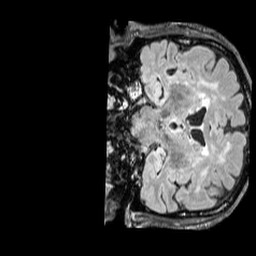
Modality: FLAIR
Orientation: coronal
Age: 78
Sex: male
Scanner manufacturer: siemens
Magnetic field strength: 3 T
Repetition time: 5 s
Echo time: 0.387 s